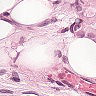
Metastatic tissue present: yes